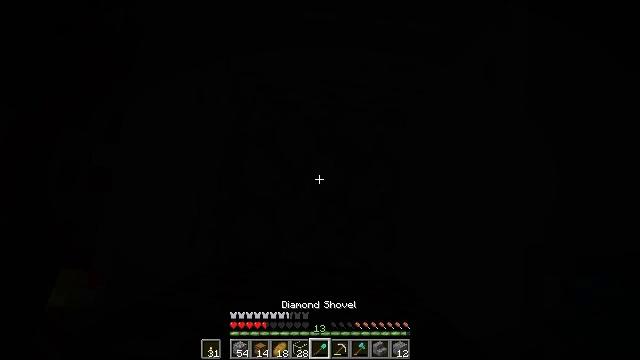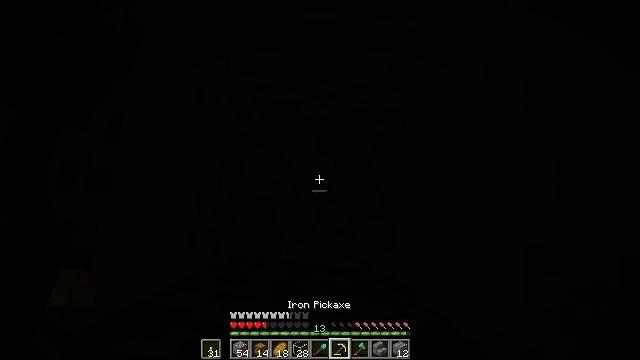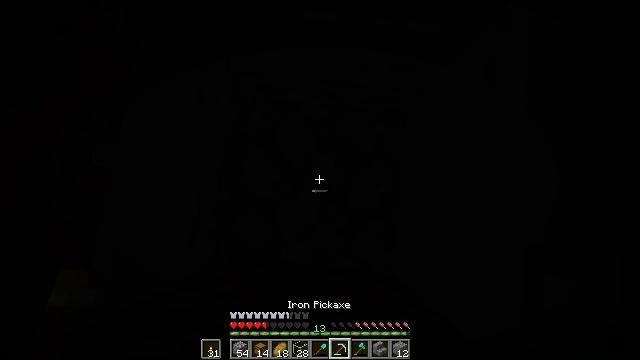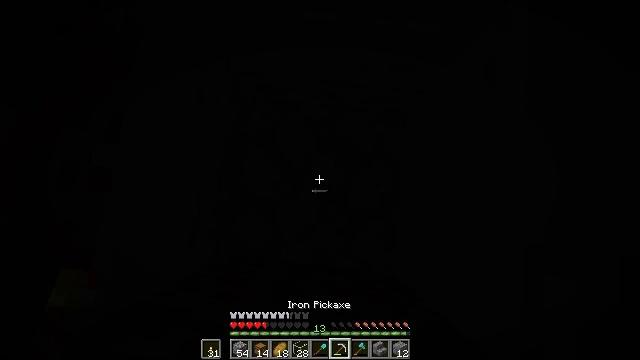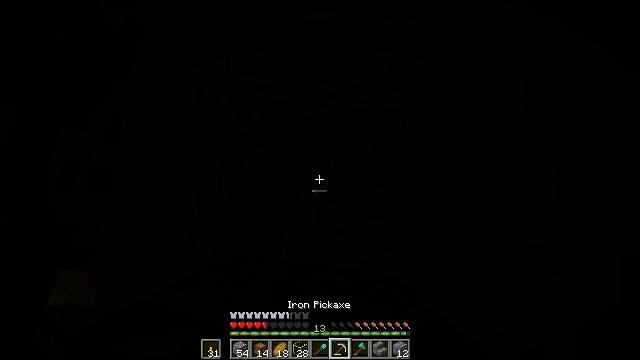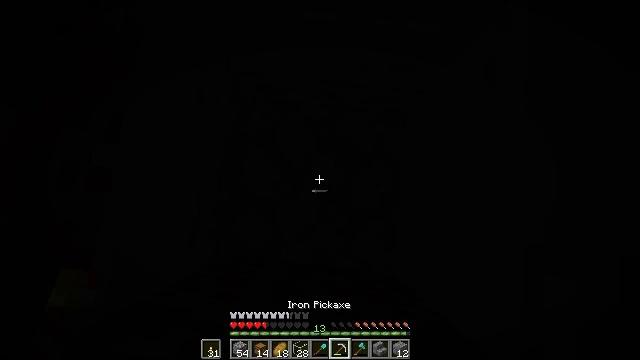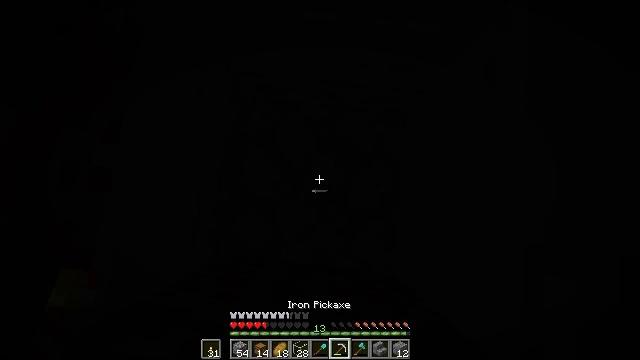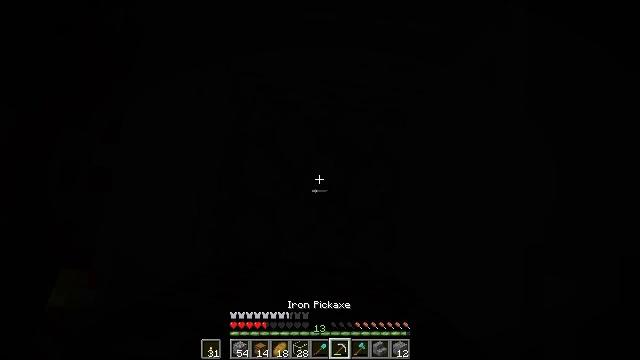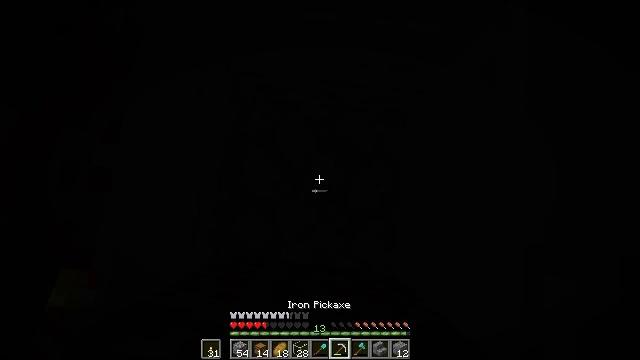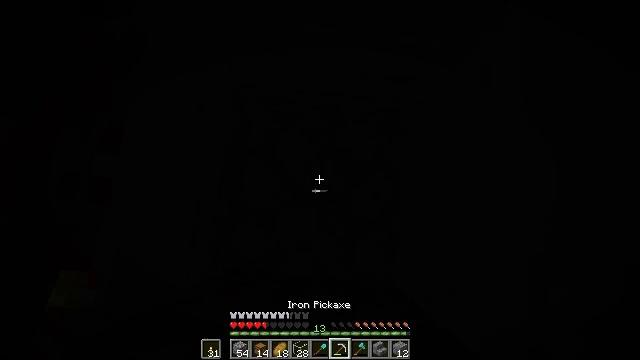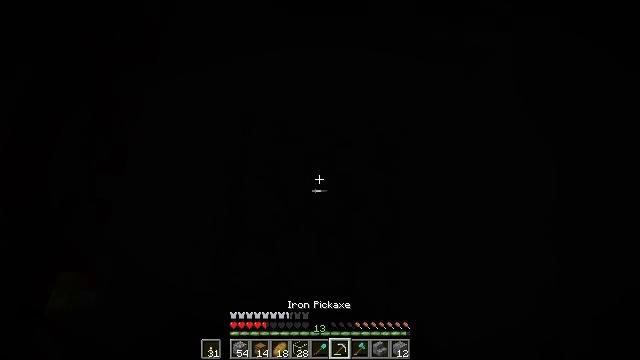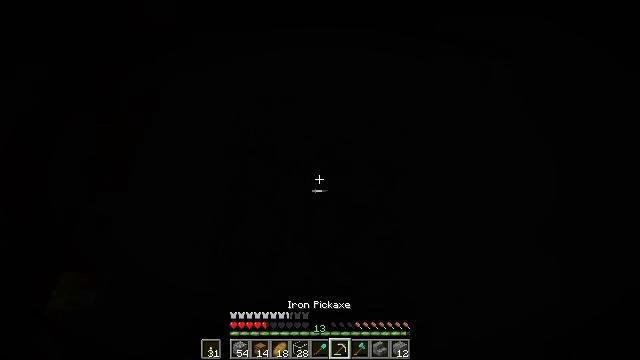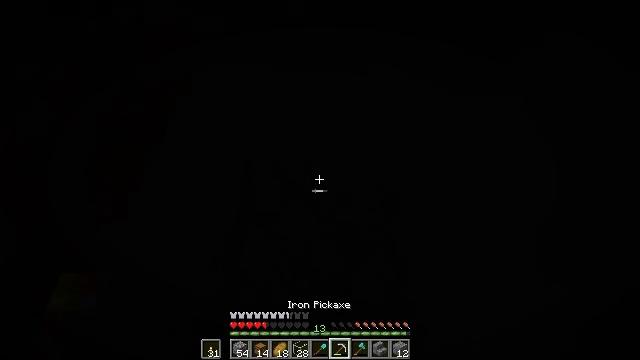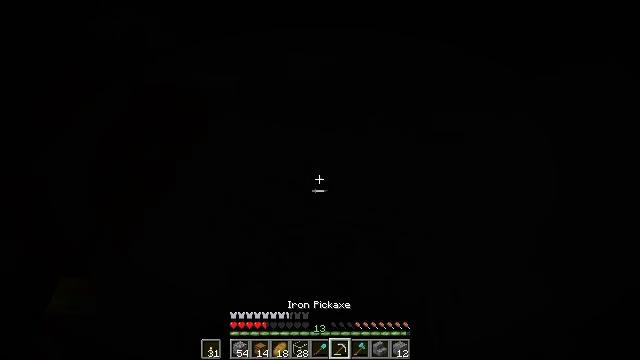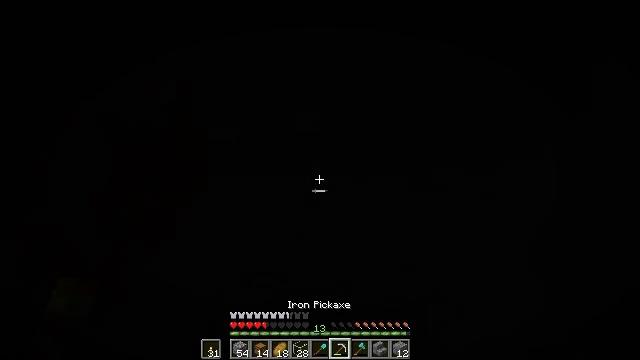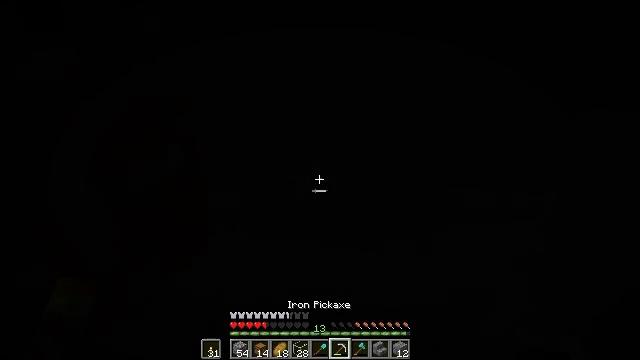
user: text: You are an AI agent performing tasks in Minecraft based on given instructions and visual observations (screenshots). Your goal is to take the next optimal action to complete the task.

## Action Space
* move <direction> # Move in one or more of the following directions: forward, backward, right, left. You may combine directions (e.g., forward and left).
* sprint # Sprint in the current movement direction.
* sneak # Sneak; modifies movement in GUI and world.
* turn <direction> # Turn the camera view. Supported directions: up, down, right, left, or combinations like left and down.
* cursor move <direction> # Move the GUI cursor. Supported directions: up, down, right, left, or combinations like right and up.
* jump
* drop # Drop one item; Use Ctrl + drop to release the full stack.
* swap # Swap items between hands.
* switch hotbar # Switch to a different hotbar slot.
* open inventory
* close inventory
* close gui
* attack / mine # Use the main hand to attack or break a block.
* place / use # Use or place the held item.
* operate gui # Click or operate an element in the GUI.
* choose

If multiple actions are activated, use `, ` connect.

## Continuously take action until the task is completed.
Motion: motion action
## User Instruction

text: Gather dirt.
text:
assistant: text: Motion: no_op
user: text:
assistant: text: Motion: no_op
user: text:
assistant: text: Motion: no_op
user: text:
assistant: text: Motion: no_op
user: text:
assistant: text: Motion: no_op
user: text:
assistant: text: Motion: no_op
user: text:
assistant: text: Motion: no_op
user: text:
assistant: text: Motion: no_op
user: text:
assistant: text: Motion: turn up
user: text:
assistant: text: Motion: turn up
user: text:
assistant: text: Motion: turn up
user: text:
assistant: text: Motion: turn left and up
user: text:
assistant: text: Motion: turn left and up
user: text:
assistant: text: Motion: turn up
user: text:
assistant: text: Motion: turn up
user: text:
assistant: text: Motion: turn up
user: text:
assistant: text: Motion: turn up
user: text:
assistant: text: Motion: turn up
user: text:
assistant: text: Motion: turn up
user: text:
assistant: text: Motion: turn up
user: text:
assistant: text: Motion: turn up
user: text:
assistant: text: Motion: turn up
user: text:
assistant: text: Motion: turn up
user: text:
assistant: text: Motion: turn up
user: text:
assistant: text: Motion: turn up
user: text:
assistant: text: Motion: attack / mine
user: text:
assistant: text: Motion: turn up, attack / mine
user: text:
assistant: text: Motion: turn right and up, attack / mine
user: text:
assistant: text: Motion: turn right and up, attack / mine
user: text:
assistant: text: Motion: turn up, attack / mine